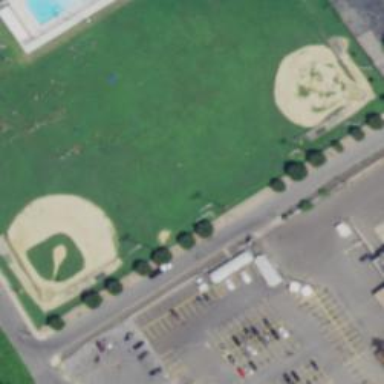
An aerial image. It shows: Baseball pitch for leisure and sports activities.